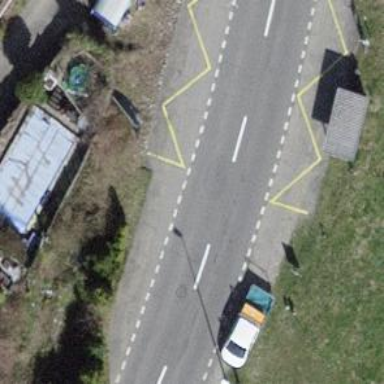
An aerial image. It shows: Public transport stop position.